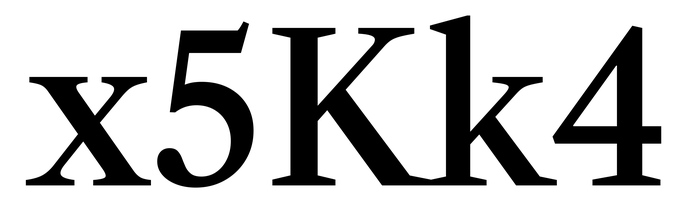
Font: LibreCaslonText_Medium